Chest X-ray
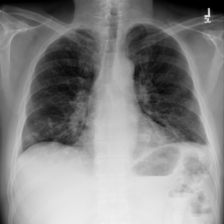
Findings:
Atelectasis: positive
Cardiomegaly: negative
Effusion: negative
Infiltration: negative
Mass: positive
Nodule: negative
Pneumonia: negative
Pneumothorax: negative
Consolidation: negative
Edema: negative
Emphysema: negative
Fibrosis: negative
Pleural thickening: negative
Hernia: negative